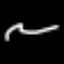
Label: squiggle